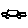
Label: car